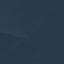
Land use / land cover class: SeaLake